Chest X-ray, PA view. Patient: 56 years old, sex M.
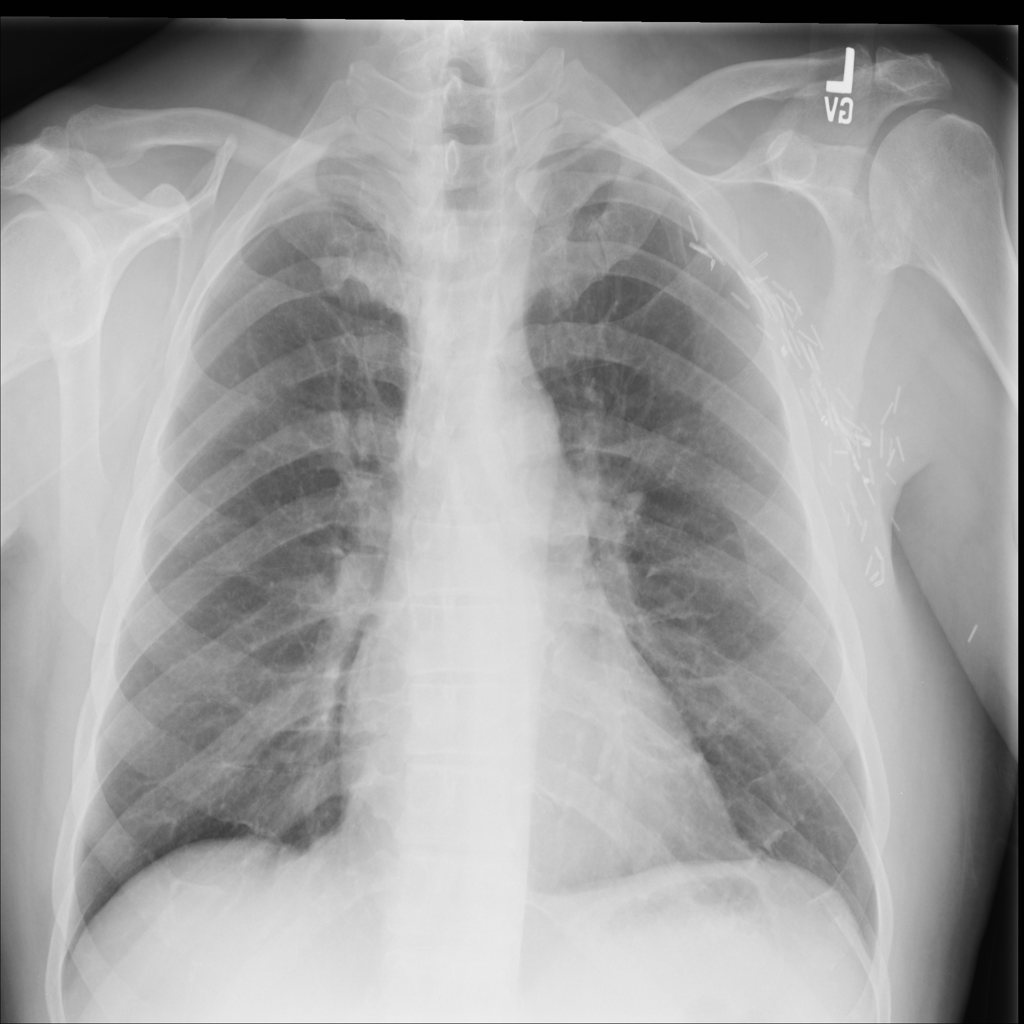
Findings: No Finding